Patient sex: M
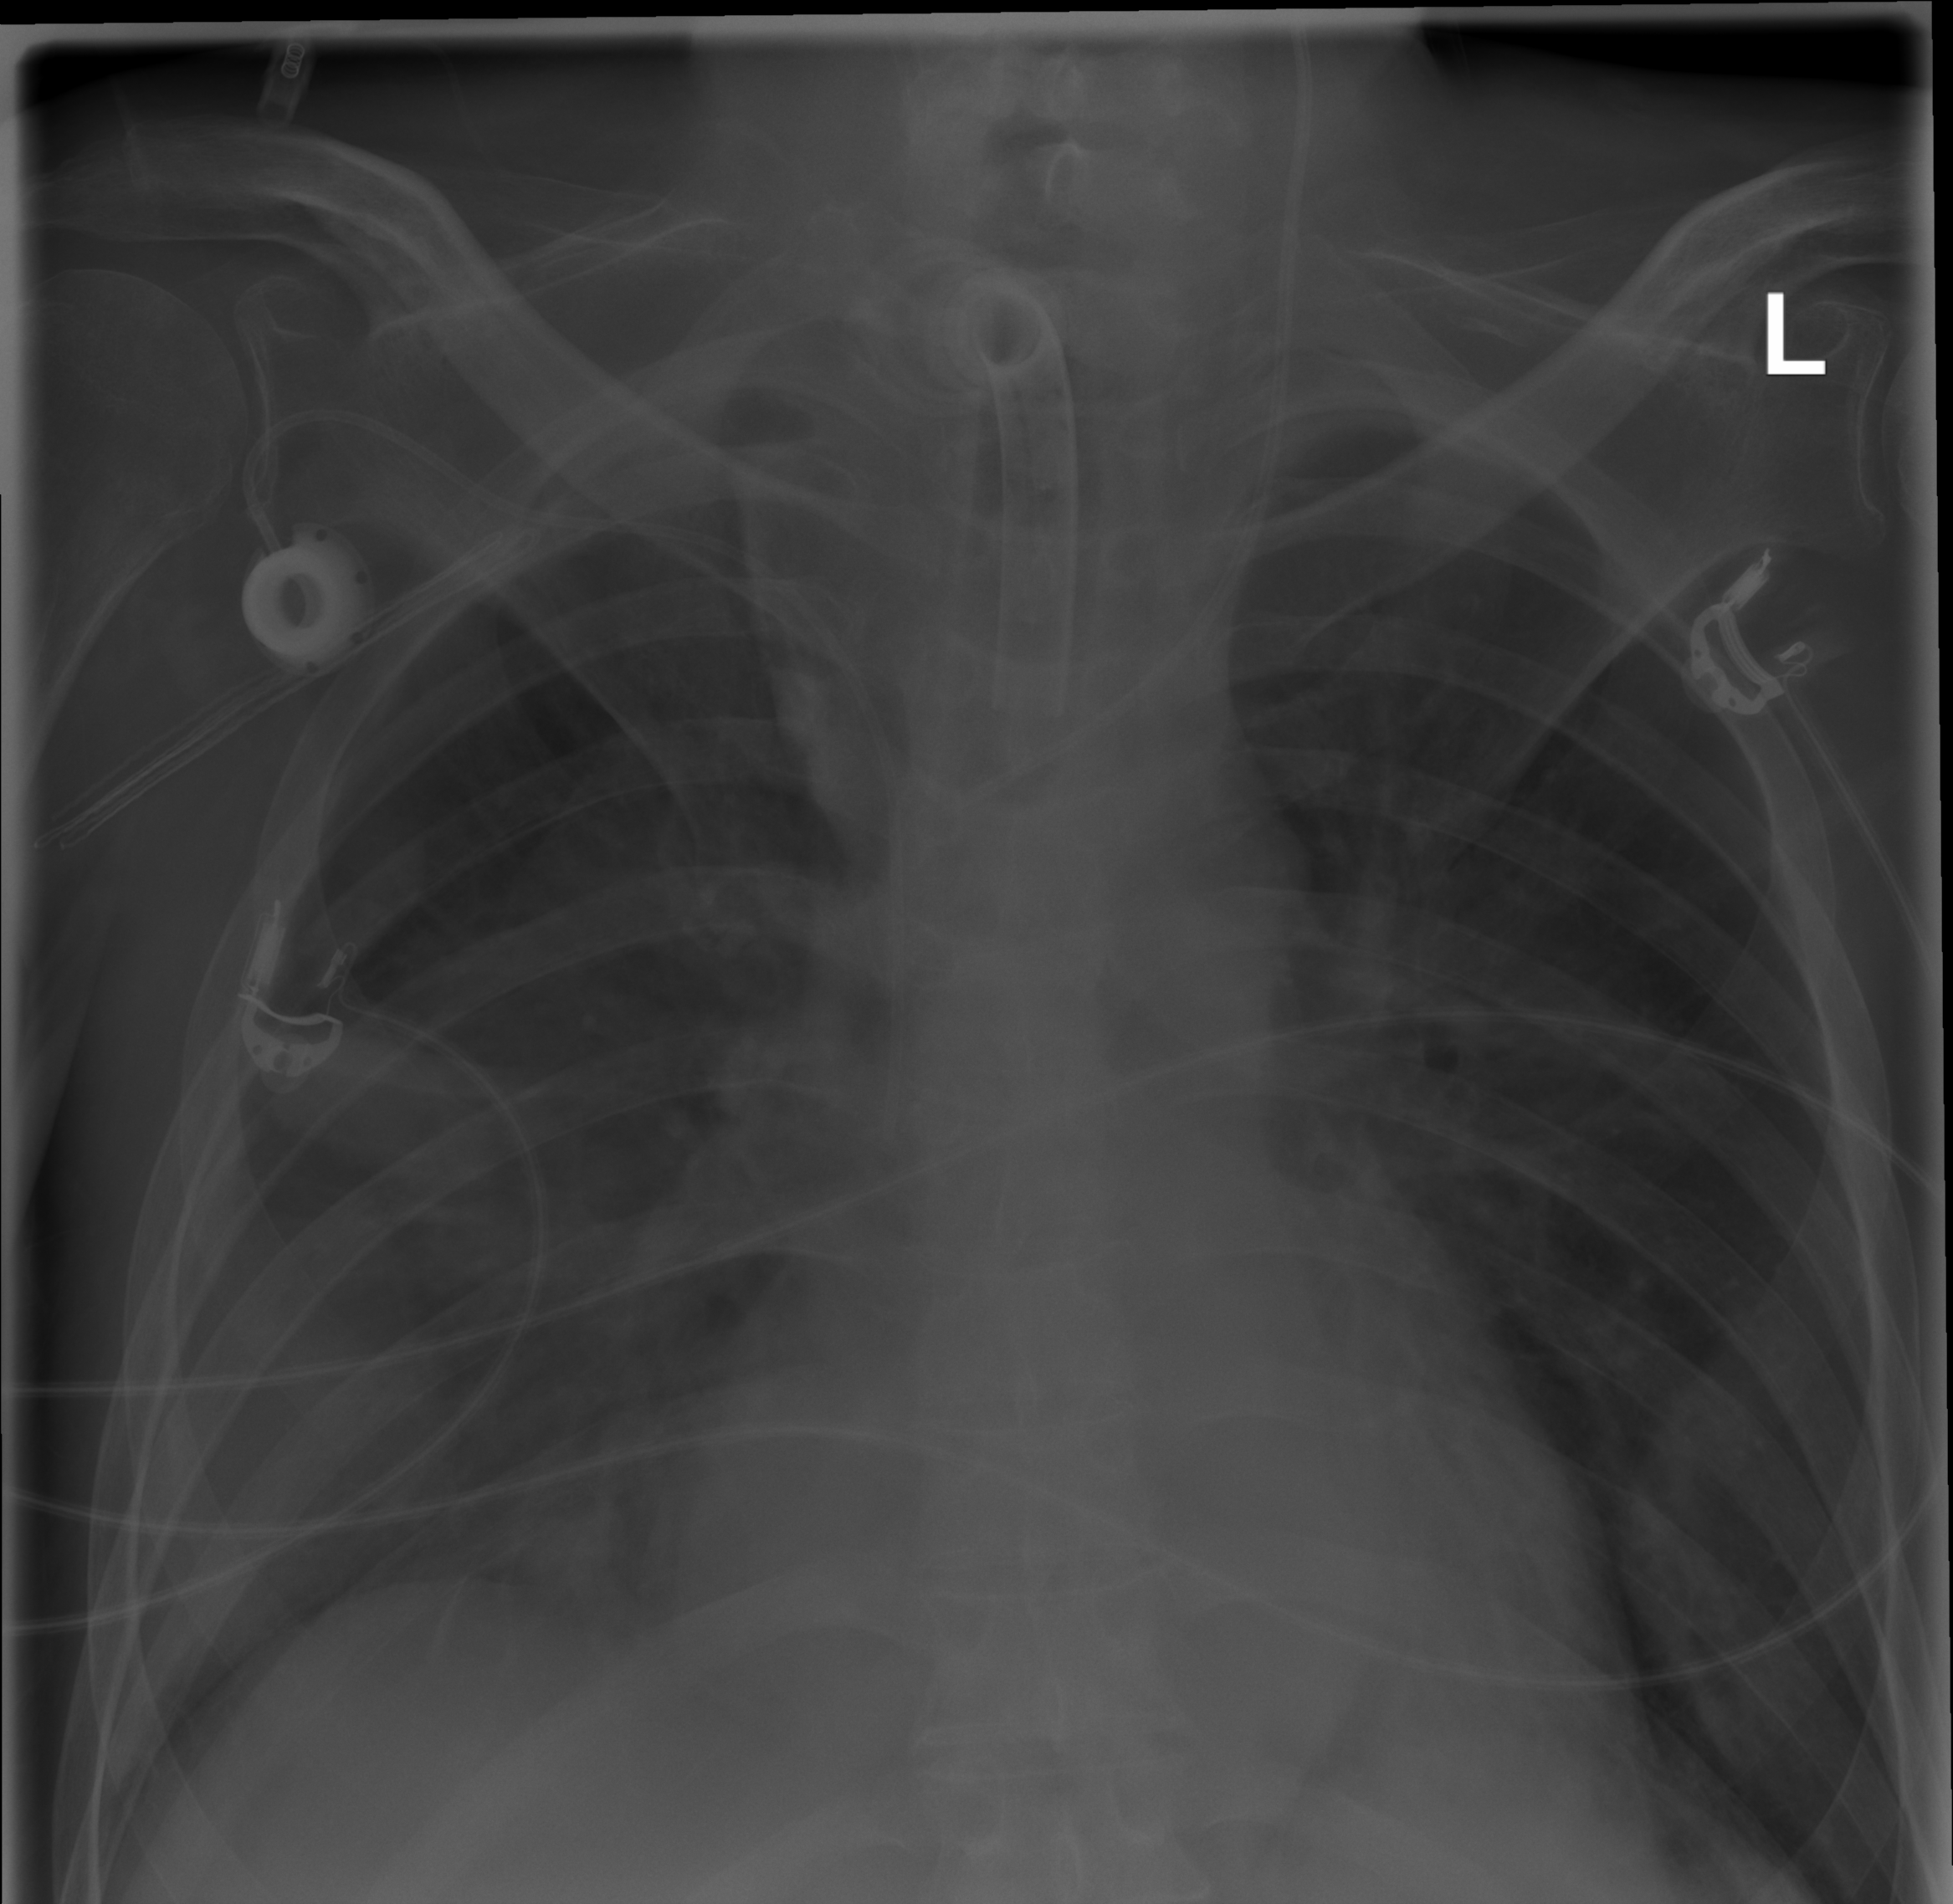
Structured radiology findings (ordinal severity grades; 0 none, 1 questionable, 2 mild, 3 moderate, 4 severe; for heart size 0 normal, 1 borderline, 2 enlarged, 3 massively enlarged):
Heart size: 0
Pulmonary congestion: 0
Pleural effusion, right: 0
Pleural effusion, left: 0
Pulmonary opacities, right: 0
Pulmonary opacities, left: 0
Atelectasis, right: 2
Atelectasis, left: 0